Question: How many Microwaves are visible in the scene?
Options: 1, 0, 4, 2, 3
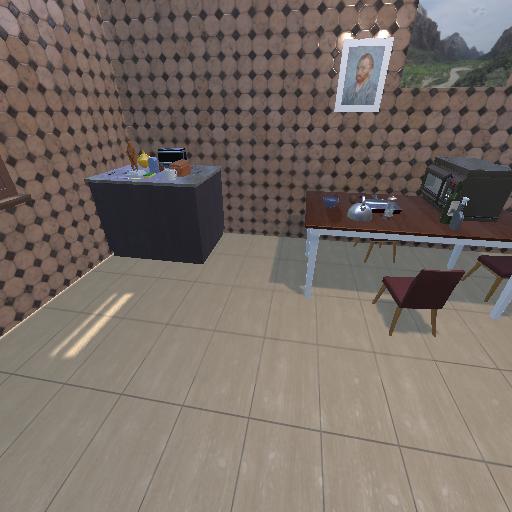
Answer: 1